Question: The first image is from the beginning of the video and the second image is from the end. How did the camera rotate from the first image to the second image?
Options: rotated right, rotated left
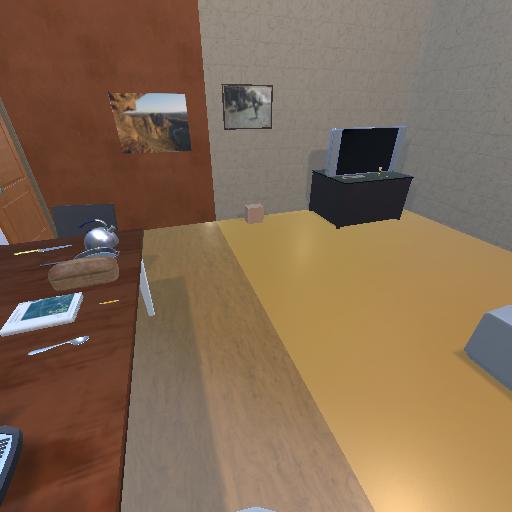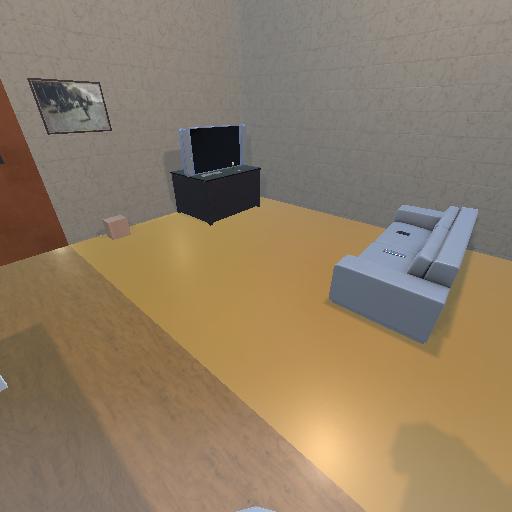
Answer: rotated right